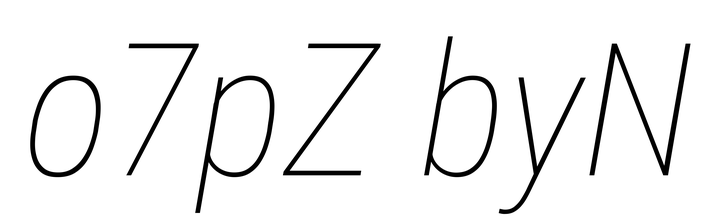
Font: Roboto-Italic_Condensed_Thin_Italic